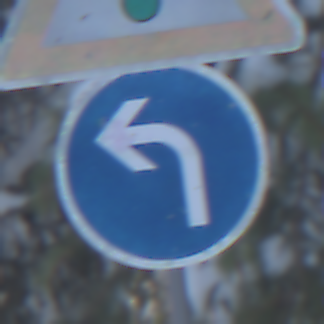
Verkehrszeichen: VorgeschriebeneFahrtrichtungLinks
Zusatzzeichen oben: Lichtzeichenanlage
Umgebung: Outdoor, Nature
Tageszeit: MorningAfternoon
Wetter: Clear
Licht: Natural
Jahreszeit: Winter
Kontrast: LowContrast